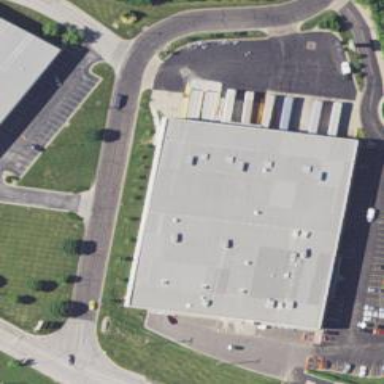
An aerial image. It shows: Warehouse serving as post depot.